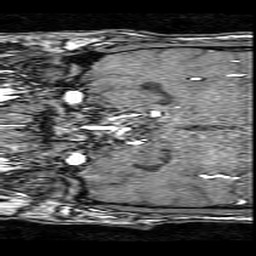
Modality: angio
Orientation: coronal
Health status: ill
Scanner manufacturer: philips
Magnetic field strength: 3 T
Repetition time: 0.01873 s
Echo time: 0.00349 s